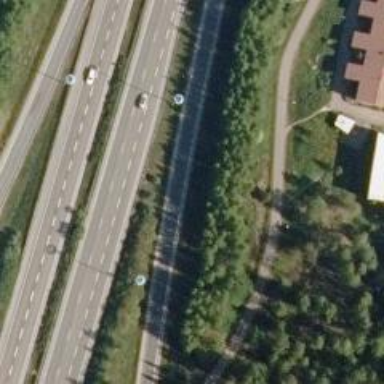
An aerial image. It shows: Asphalt trunk link road.